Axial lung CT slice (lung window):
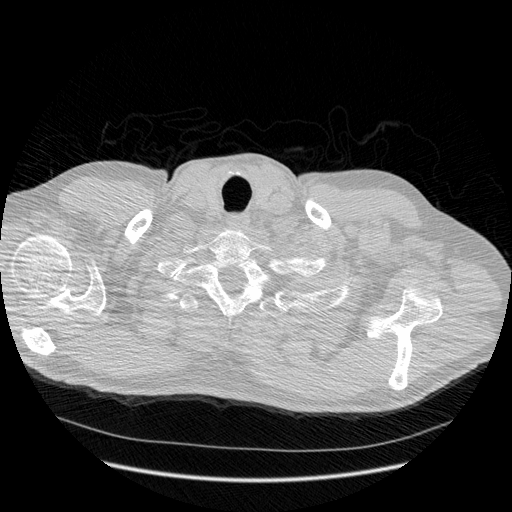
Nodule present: no